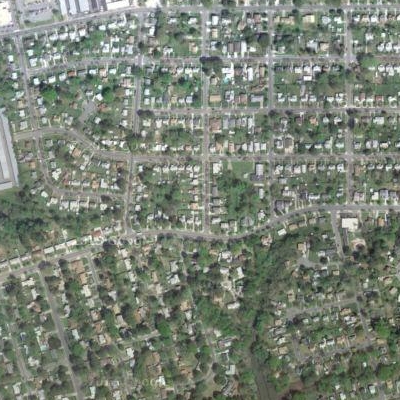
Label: Resident